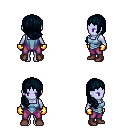
a pixel art fantasy rpg character, female body template, dark elf, purple skin, blue vest, magenta pants, raven right-swept hairstyle, gold gloves, maroon shoes, four views (front, back, left, right), 2x2 character sprite sheet, small pixel art, hard edges, no anti-aliasing